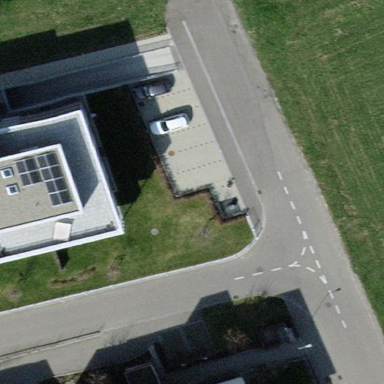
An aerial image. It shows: Parking area.